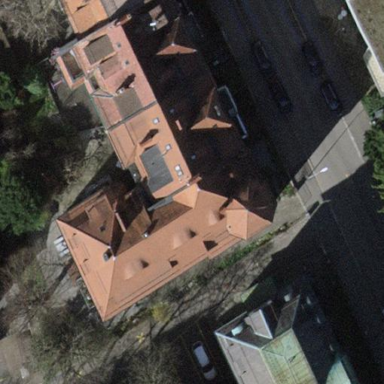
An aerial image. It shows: Image showing building with apartments.